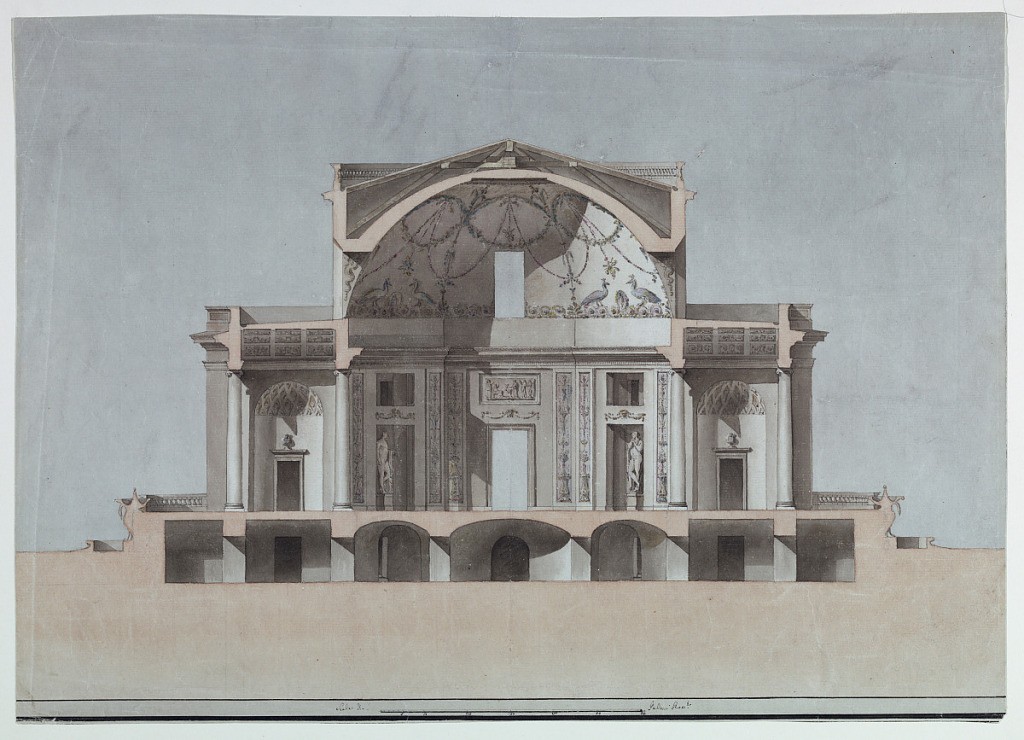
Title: Section of a Country Villa
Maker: Unknown, Italian
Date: ca. 1820
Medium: Pen and black ink, brush and rose, brown and blue watercolor, black wash, with black chalk indications on paper
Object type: Drawing
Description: Section of a villa.  Three levels are indicated.  There are rooms in the basement, with stairs leading to them.  They are in the corners and originate from the inner octagonal plan of the central room.  In the oblique openings are statues, standing.  The central room and the rooms in the wings are not separated by walls.  There are no walls between the rooms in the wings and the squares.  Ionic columns support the entablatures.  The cupola is decorated with painted garlands and peacocks.